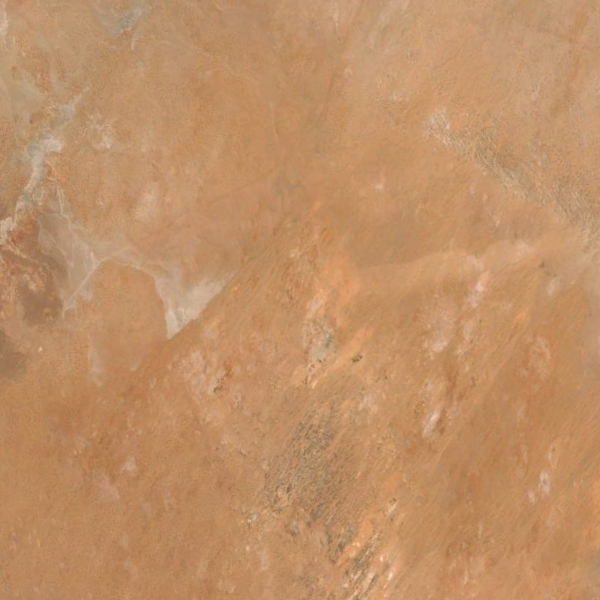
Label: Desert